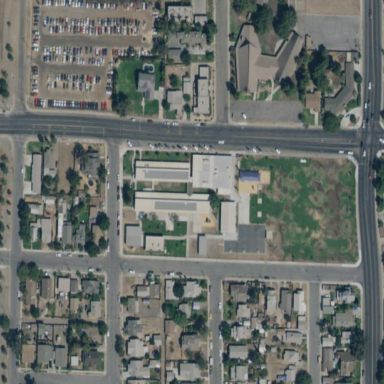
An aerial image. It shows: School.